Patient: sex F, age 53
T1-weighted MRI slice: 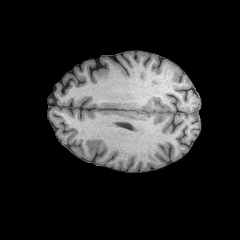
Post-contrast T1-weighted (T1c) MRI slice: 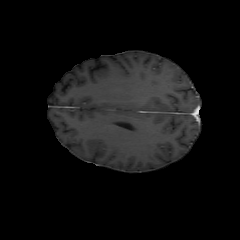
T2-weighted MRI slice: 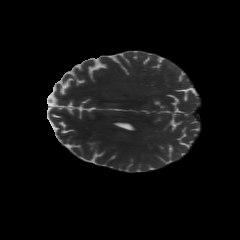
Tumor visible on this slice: no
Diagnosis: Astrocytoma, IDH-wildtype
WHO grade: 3